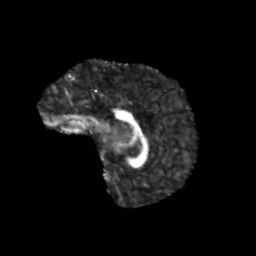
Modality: FA
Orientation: sagittal
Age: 13
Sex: male
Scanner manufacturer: siemens
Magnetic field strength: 3 T
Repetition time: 3.8 s
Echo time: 0.07 s